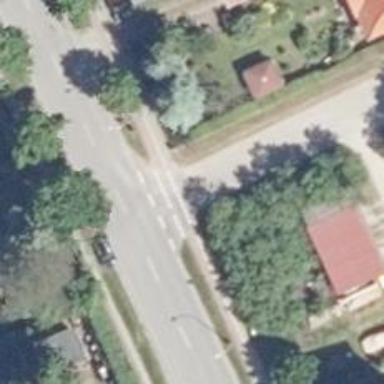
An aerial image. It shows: Road with "give way" sign.